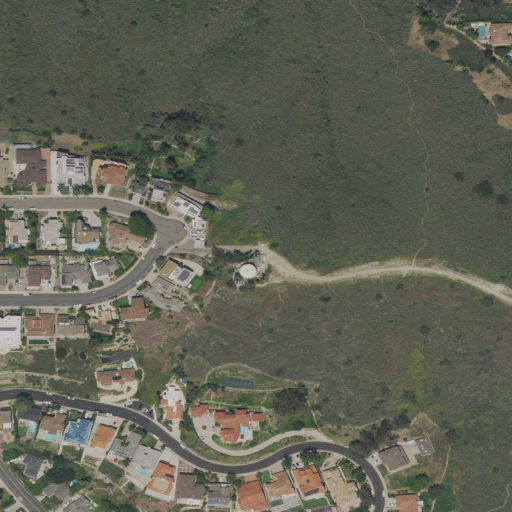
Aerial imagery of ridge(s) in California named Folsom Ridge containing shrub, medium intensity development, open development, low intensity development, and high intensity development